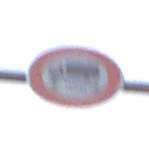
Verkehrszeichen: TatsaechlicheLaenge
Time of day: MorningAfternoon
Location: Outdoor (RoadRail)
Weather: Overcast
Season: NotSpecified
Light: Natural